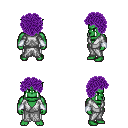
a pixel art fantasy rpg character, male body template, orc, green skin, white robe, white pants, purple curly afro hairstyle, white cloth bracers, four views (front, back, left, right), 2x2 character sprite sheet, small pixel art, hard edges, no anti-aliasing